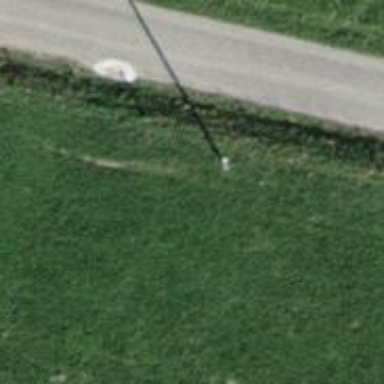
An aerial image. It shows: Power pole.